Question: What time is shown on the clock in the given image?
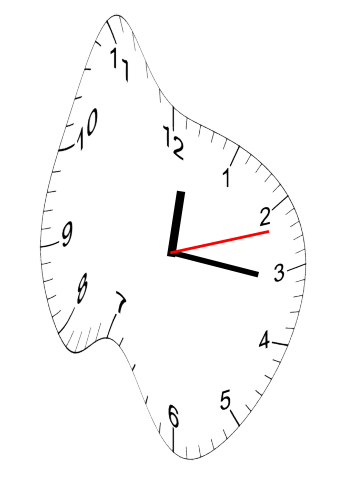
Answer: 12:16:12